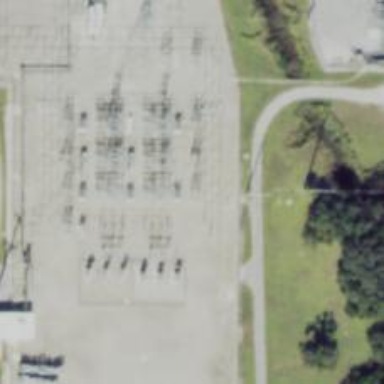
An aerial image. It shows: Switch used for power control.